Interaction volume radius: 5 \u00c5
Interaction volume height: 15 \u00c5
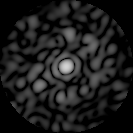
Disorder parameter: 0.8115